Question: I have a matplotlib horizontal bar drawn as follows:
'''
import matplotlib.pyplot as plt
from numpy import *
from scipy import *
bars = arange(5) + 0.1
vals = rand(5)
print bars, vals
plt.figure(figsize=(5,5), dpi=100)
spines = ["bottom"]
ax = plt.subplot(1, 1, 1)
for loc, spine in ax.spines.iteritems():
if loc not in spines:
spine.set_color('none')
# don't draw ytick marks
#ax.yaxis.set_tick_params(size=0)
ax.xaxis.set_ticks_position('bottom')
plt.barh(bars, vals, align="center")
plt.savefig("test.png")
'''
This produces this image:
I wanted to only show the xaxis, which worked using spines, but now it plots these hanging tickmarks for the right-hand yaxis. How can I remove these? id like to keep the ytickmarks on the left hand side of the plot and make them face out (direction opposite to bars). I know that I can remove the ytickmarks altogether by uncommenting the line:
'''
#ax.yaxis.set_tick_params(size=0)
'''
but i want to keep the ytick marks only on the left hand side. thank you.
: I achieved a solution after some trial and error though i'm sure my solution is probably not the best way to do it, so please let me know what you think still. i found that i can do:
'''
ax.spines["left"].axis.axes.tick_params(direction="outward")
'''
to set the tick mark direction. to get rid of the right y-axis ticks, i use:
'''
ax.yaxis.set_ticks_position("left")
'''
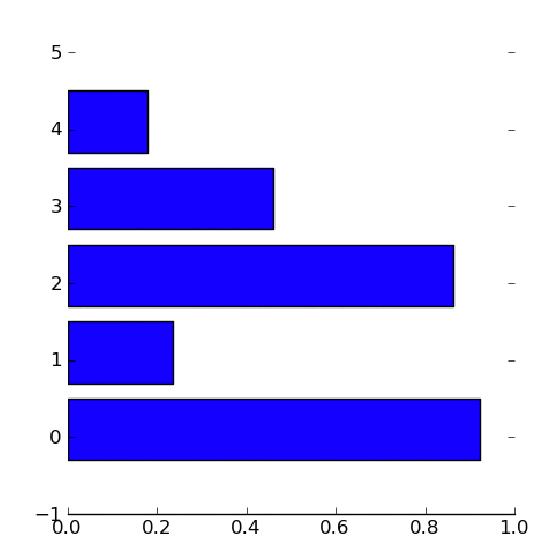
Answer: you could simply use:
'''
ax.tick_params(axis='y', direction='out')
'''
this will orientate the ticks as you want. And:
'''
ax.yaxis.tick_left()
'''
this will not plot the right ticks